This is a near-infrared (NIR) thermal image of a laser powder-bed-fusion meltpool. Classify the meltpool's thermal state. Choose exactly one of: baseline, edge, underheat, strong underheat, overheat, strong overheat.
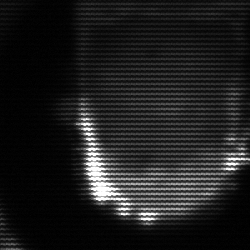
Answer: baseline